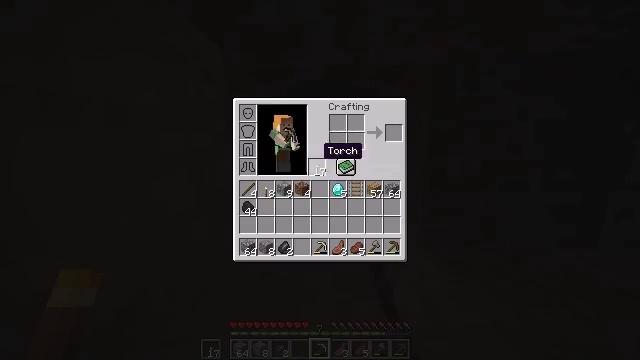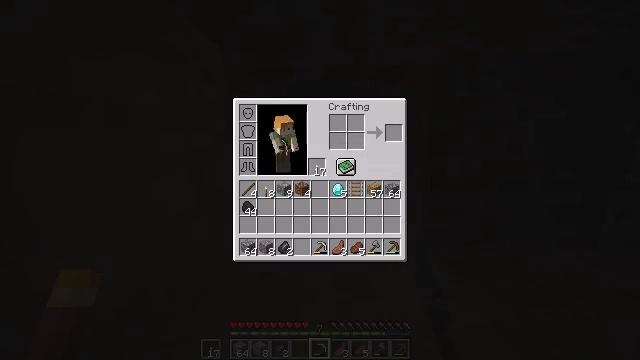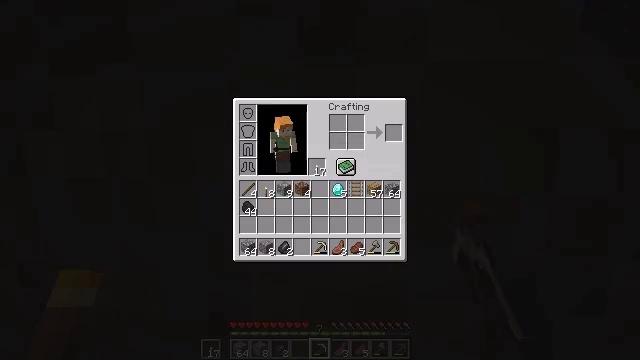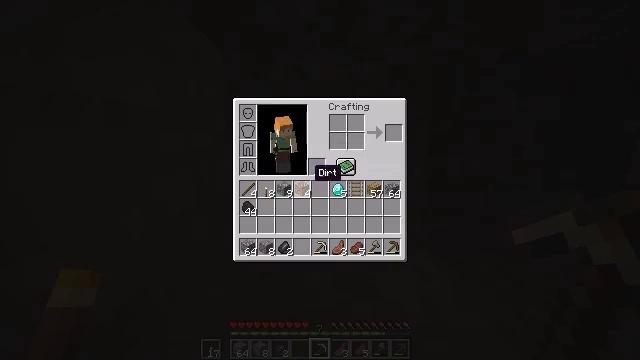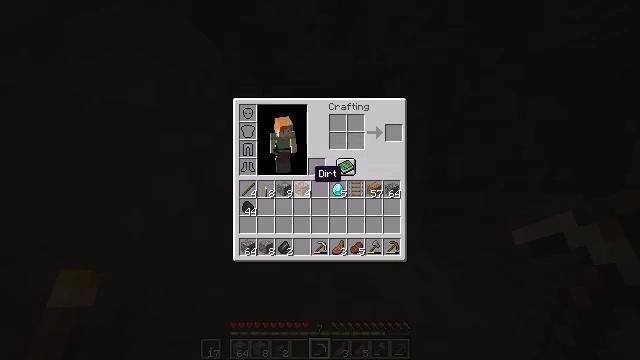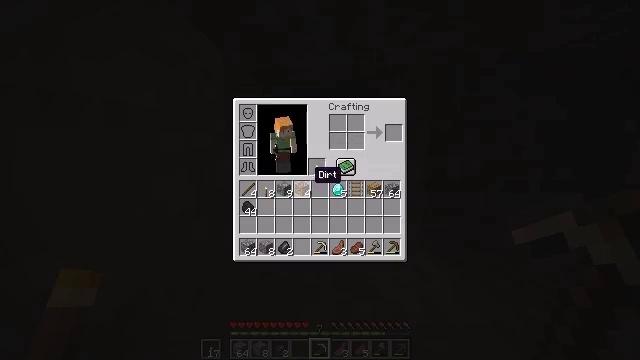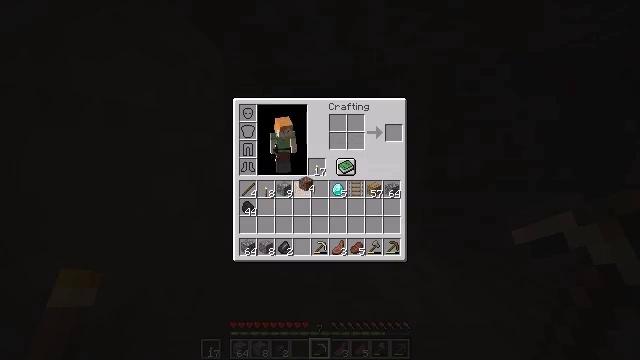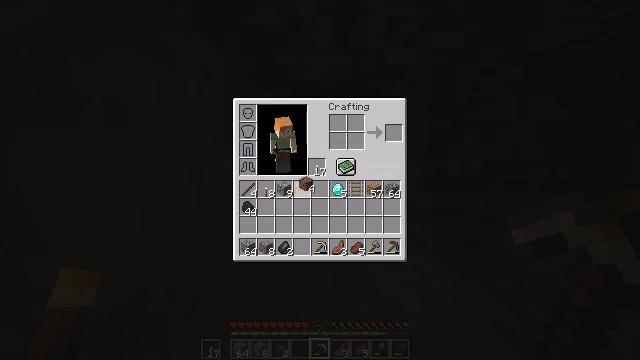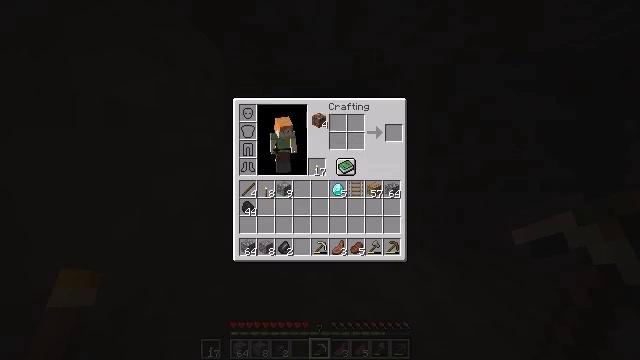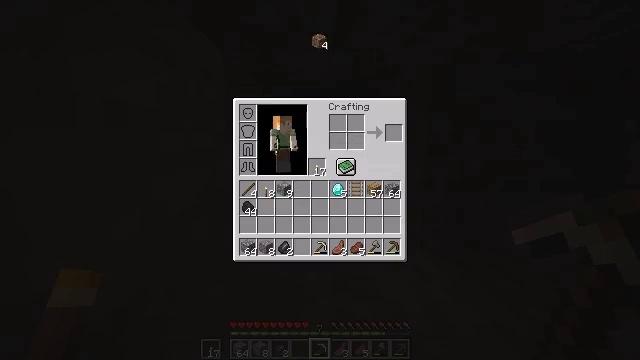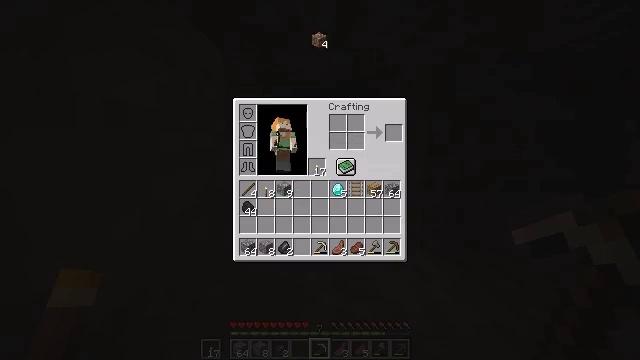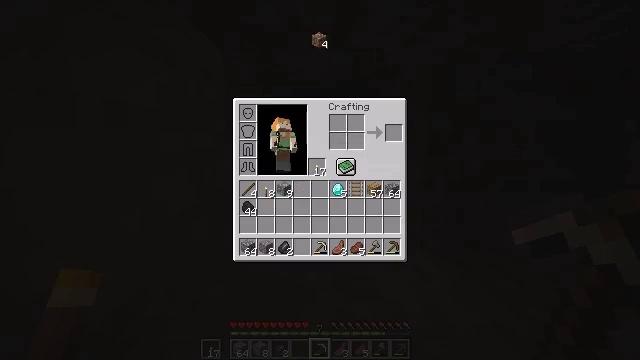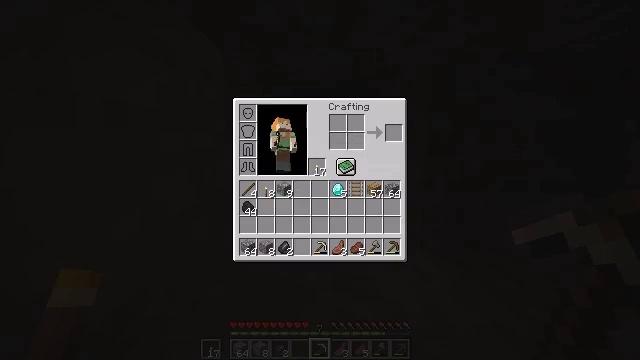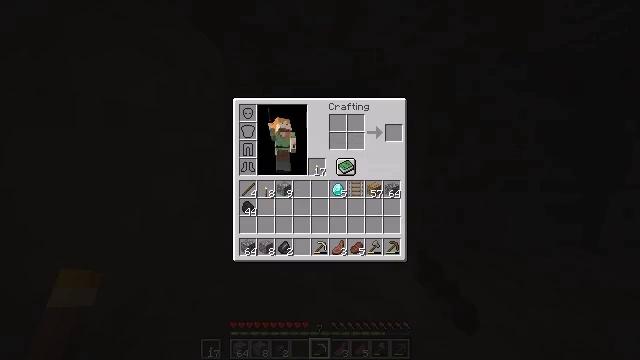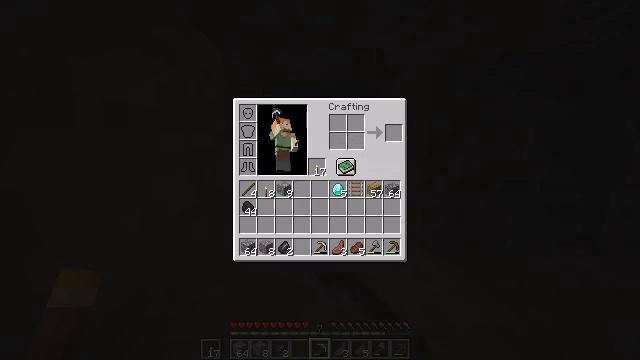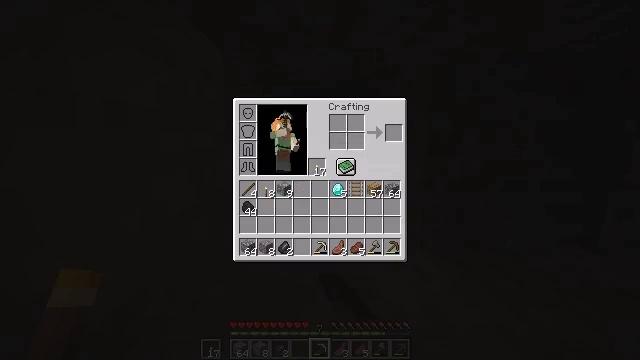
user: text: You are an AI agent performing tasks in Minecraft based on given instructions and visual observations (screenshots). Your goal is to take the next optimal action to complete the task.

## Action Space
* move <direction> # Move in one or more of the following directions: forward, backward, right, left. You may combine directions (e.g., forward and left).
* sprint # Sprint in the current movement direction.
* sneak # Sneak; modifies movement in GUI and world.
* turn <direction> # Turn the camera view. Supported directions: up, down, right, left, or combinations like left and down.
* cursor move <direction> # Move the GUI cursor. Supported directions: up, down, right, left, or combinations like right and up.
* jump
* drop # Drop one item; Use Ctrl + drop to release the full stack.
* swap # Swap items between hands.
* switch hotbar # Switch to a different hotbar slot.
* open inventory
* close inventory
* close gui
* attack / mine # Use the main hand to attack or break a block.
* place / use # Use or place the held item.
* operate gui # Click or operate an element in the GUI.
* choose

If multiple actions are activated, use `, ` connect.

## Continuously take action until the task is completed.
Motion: motion action
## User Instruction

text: Drop a dirt block.
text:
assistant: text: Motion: cursor move left and down, open gui
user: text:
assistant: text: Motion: no_op
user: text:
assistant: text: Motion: no_op
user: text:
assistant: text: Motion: no_op
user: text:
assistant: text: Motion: no_op
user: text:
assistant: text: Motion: operate gui
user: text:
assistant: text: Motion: operate gui
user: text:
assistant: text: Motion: cursor move right and up, operate gui
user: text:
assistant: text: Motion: cursor move up
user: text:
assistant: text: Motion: operate gui
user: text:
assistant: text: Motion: operate gui
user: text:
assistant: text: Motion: no_op
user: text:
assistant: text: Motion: no_op
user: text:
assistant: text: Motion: no_op
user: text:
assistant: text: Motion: cursor move right and down
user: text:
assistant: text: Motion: cursor move down
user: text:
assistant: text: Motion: no_op